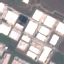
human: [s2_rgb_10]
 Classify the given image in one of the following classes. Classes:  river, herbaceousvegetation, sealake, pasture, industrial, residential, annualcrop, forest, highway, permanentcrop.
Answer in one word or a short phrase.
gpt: Industrial